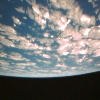
Label: cloud